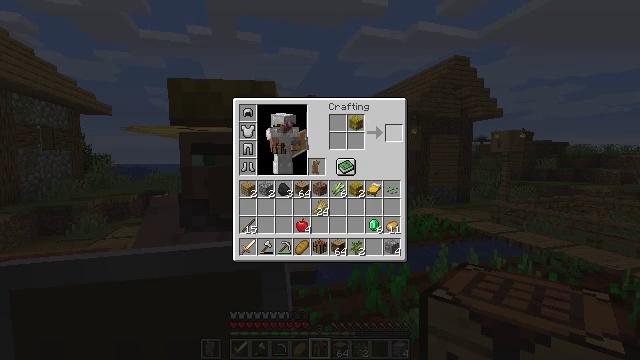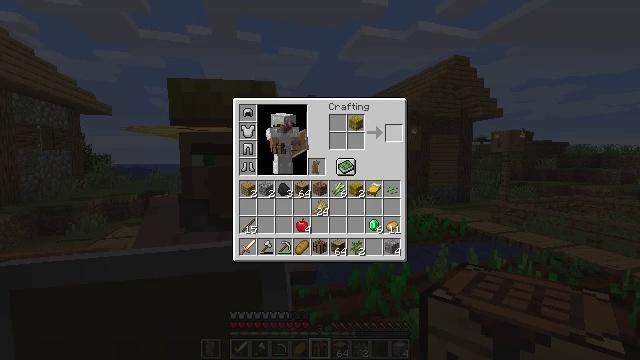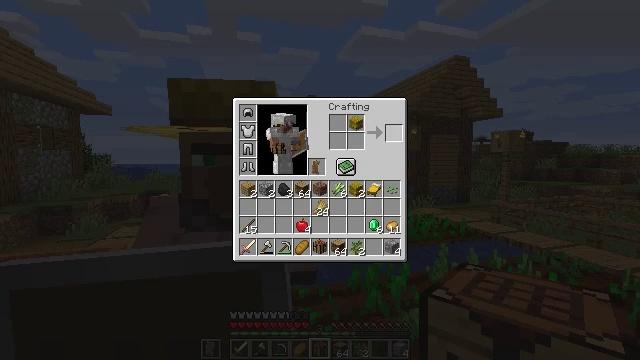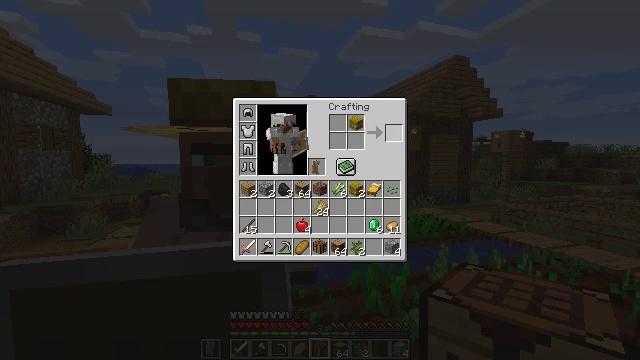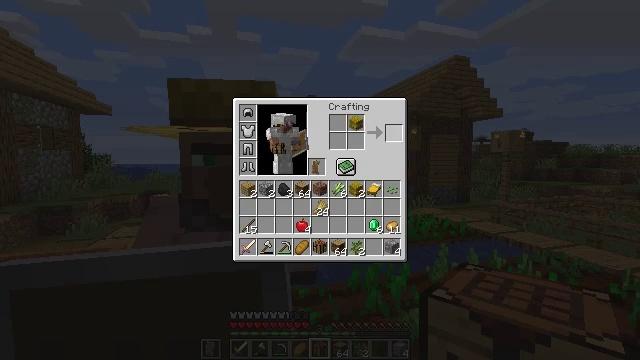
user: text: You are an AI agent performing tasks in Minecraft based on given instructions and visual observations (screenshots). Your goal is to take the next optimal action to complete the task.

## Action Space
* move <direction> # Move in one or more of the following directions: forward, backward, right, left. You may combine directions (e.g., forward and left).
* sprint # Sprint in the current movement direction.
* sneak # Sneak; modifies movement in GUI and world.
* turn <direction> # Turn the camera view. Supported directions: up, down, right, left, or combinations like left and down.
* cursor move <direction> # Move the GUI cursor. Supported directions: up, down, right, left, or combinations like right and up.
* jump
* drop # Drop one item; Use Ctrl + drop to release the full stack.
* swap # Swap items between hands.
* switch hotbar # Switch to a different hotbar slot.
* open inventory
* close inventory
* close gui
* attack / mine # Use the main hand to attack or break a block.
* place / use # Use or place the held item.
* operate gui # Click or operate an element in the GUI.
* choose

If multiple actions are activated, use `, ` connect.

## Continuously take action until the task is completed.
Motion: motion action
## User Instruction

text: Use the crafting grid to craft wheat.
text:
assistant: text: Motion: sneak, operate gui
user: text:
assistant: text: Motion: sneak, operate gui
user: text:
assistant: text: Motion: sneak
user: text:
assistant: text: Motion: sneak
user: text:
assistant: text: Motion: sneak